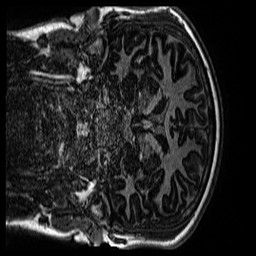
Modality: MP2RAGE
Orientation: coronal
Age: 13
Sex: male
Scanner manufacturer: siemens
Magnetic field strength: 3 T
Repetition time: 4 s
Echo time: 0.00299 s